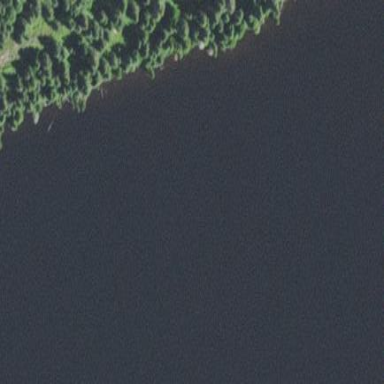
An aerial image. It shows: Serene lake.